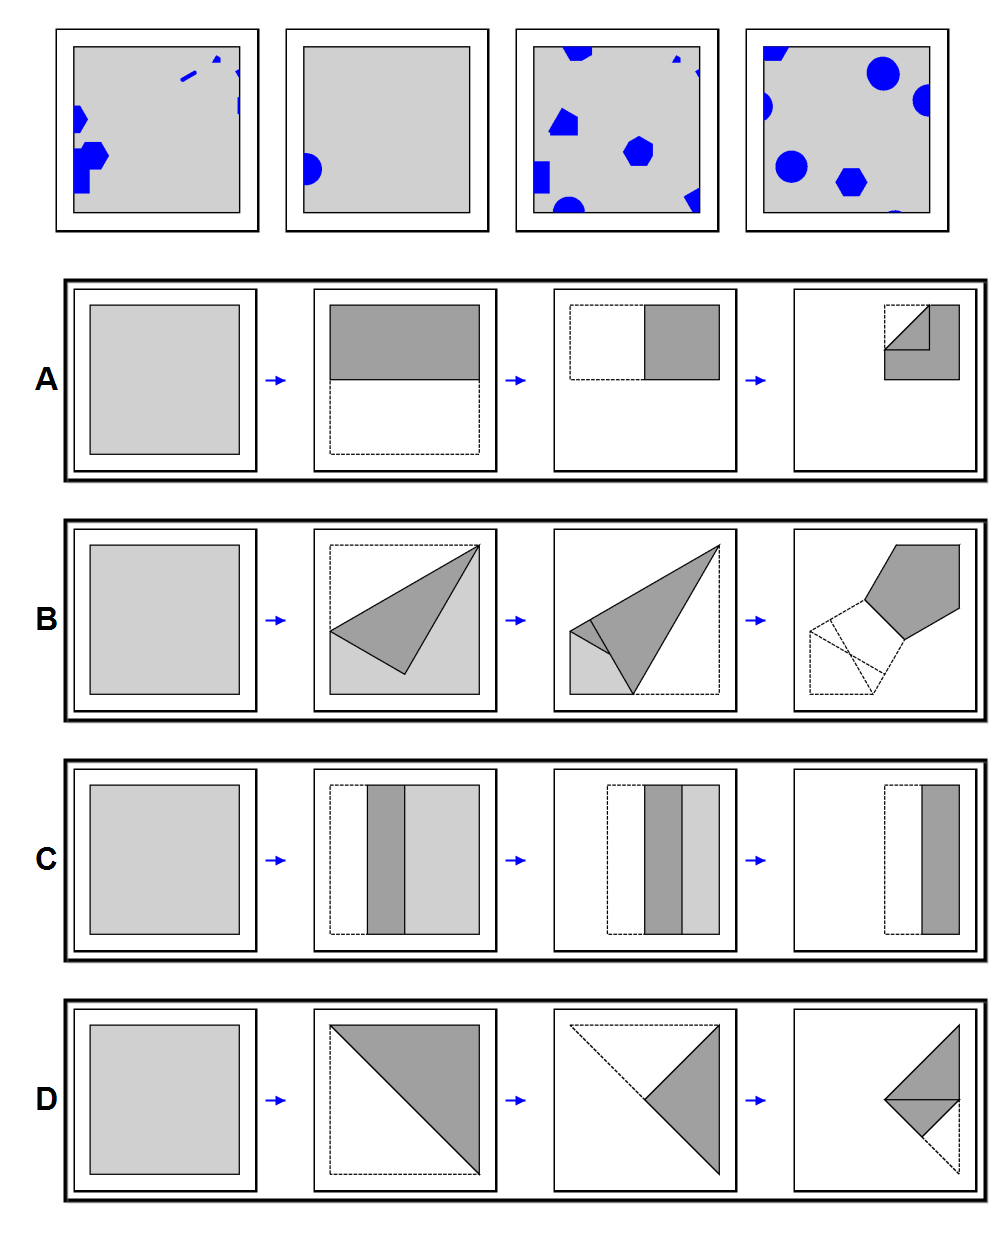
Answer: B